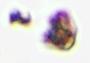
Label: Detritus